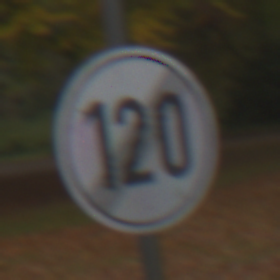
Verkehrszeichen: EndeGeschwindigkeit120
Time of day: Midday
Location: Outdoor (Nature)
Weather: Overcast
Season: Autumn
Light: Natural